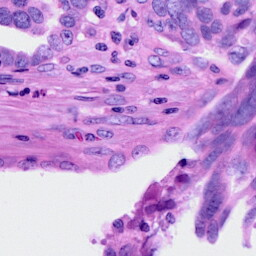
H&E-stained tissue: Ovarian